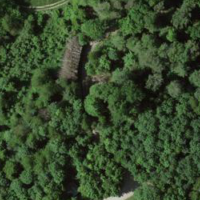
EUNIS habitat code: 41
Species observed at this site:
Corylus avellana
Fagus sylvatica